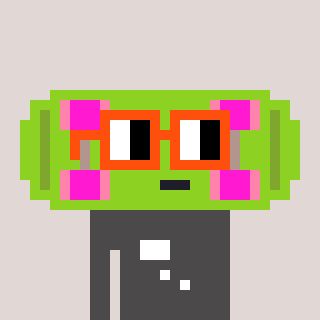
a pixel art character with square orange glasses, a skateboard-shaped head and a grayscale-colored body on a warm background